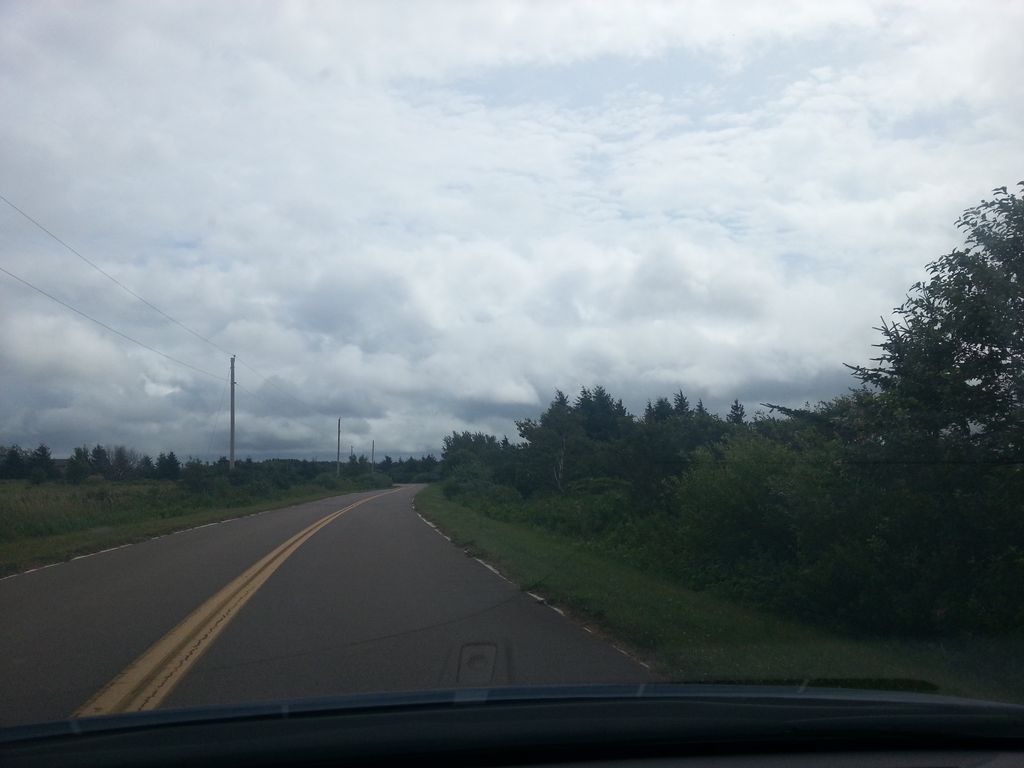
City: charlottetown